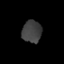
Tissue: skin
Cell type: Epithelial cells
Senescence score: 0.2597
Nuclear area (px): 424
Mean DAPI intensity: 64.991